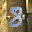
Label: 8